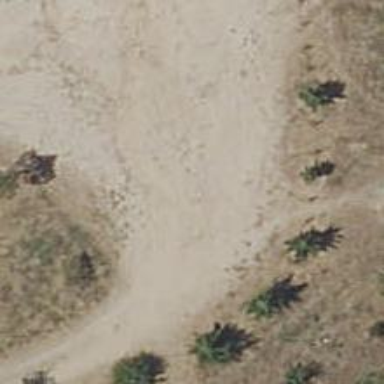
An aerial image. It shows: Dirt track road.